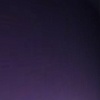
Label: space